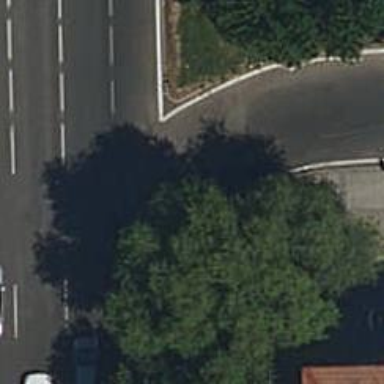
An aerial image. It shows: Kerb barrier.